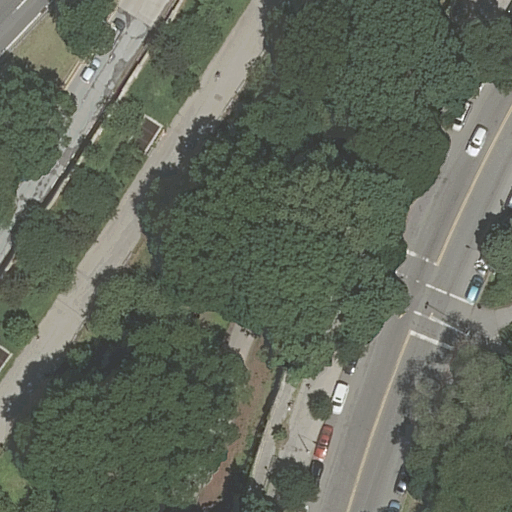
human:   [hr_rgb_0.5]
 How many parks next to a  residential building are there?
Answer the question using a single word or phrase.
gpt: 0

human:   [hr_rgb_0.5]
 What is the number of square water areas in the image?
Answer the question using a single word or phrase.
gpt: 0

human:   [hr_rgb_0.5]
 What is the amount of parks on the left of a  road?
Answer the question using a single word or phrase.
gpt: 1

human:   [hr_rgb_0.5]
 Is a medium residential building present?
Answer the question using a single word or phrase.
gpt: no

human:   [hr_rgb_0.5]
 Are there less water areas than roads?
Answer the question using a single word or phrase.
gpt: yes

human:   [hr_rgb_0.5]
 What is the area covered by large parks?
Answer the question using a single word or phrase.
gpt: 14251m2

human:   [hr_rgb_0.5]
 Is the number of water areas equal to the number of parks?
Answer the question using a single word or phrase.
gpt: no

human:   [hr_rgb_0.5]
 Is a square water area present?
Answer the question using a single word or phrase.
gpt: no

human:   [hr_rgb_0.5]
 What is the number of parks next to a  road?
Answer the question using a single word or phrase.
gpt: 2

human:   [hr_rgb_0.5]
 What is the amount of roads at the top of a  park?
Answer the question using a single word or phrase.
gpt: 5

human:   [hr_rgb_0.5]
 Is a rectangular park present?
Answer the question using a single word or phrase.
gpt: yes

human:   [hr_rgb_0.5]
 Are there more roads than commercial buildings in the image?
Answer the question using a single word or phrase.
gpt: yes

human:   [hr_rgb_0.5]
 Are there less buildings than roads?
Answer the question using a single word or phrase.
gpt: yes

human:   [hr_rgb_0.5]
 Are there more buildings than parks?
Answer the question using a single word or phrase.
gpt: no

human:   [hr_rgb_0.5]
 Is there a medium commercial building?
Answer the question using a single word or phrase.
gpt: no

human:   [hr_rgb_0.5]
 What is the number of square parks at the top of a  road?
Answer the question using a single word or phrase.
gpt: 0

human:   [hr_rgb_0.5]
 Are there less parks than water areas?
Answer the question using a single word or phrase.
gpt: no

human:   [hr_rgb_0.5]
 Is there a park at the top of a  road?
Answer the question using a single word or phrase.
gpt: yes

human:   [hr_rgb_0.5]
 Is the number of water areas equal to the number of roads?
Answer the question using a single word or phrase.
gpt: no

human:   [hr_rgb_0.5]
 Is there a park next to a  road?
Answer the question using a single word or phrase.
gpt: yes

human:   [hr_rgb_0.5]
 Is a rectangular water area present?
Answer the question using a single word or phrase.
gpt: no

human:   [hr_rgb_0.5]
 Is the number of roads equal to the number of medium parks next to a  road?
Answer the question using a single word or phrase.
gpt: no

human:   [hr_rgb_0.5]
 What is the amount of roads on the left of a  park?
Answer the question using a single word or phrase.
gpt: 5

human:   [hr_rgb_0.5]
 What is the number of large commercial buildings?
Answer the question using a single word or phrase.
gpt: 0

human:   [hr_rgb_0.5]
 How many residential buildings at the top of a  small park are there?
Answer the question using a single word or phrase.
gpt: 0

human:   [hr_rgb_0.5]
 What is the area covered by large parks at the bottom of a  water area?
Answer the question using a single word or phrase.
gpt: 0m2

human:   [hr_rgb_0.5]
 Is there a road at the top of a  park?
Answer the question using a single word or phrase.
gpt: yes

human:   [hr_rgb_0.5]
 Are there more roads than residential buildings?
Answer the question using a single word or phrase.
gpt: yes

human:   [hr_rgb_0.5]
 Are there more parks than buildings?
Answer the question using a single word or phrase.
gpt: yes

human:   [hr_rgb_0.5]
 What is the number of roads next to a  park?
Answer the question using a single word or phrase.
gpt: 5

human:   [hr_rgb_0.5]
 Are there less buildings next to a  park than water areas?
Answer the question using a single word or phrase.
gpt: no

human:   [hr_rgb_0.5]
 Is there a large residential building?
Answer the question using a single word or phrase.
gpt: no

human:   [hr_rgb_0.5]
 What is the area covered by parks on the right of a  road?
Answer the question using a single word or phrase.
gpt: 10293m2

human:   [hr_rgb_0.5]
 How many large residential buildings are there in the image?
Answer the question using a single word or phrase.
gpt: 0

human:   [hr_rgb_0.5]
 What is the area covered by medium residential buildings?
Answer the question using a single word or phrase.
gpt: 0m2

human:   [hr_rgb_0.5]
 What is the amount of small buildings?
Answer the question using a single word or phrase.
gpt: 0